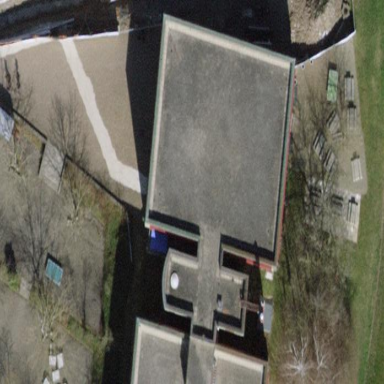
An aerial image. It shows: School building.